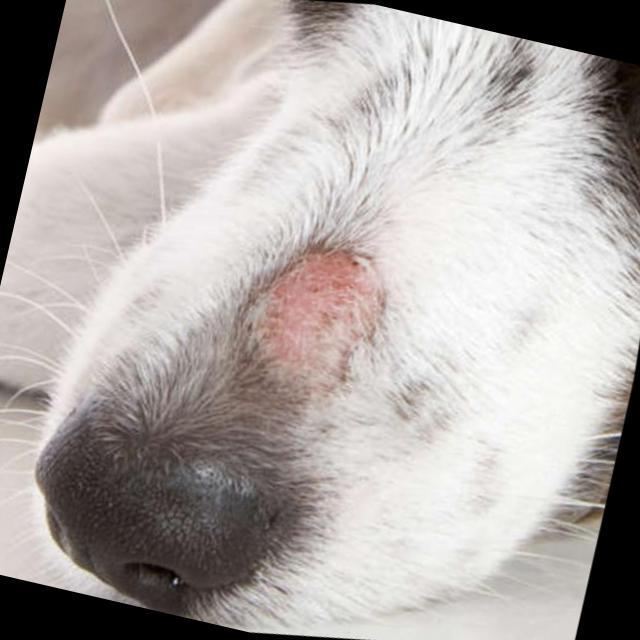
Canine ringworm (Dermatophytosis) — fungal infection caused by Microsporum or Trichophyton. Presents with circular alopecia, scaling, crusting, and broken hairs.